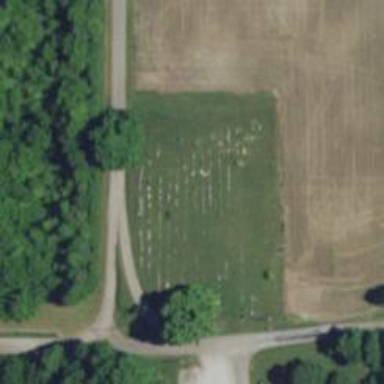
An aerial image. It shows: Grave yard.